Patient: sex M, age 76
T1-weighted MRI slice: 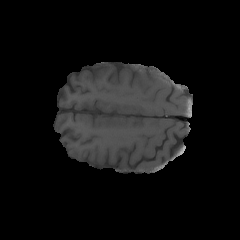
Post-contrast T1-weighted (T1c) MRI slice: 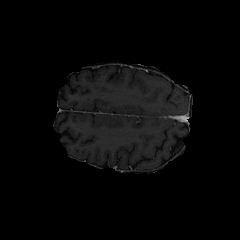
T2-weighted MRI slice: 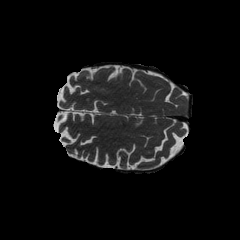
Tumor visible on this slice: no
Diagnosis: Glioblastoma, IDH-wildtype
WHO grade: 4